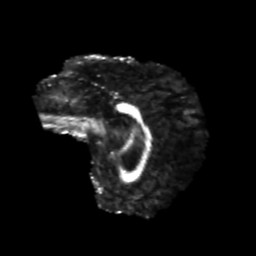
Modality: FA
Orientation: sagittal
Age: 21
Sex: female
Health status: healthy
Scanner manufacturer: philips
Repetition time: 7.39 s
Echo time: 0.08599 s